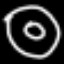
Label: donut